Interaction volume radius: 10 \u00c5
Interaction volume height: 25 \u00c5
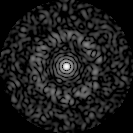
Disorder parameter: 0.8417